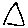
Label: triangle